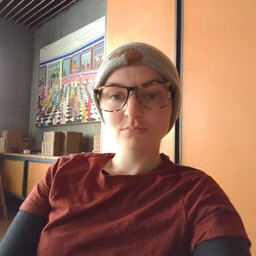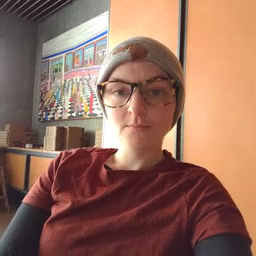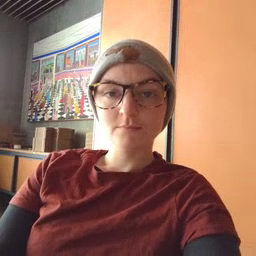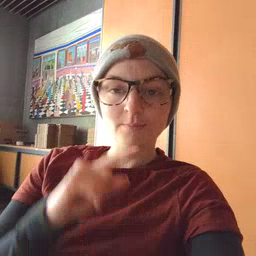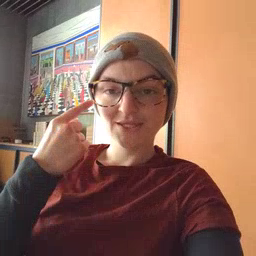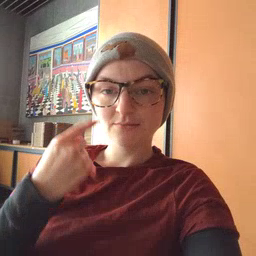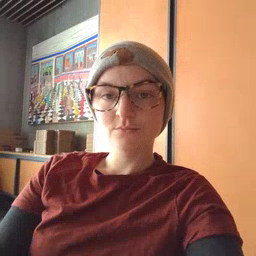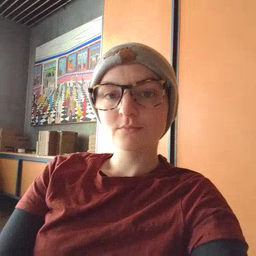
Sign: smile